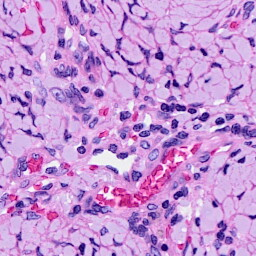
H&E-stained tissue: Ovarian